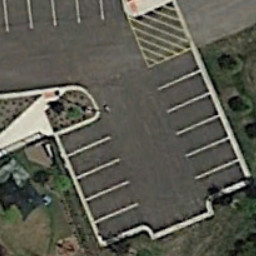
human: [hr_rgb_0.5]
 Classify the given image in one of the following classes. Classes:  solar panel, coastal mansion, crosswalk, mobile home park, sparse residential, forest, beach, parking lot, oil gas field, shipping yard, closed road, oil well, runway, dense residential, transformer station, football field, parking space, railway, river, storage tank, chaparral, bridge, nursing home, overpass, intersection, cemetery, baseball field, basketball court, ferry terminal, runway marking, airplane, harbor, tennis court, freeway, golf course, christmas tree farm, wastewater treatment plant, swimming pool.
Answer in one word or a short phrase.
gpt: parking space